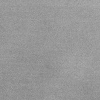
Atmospheric dust classification: dusty